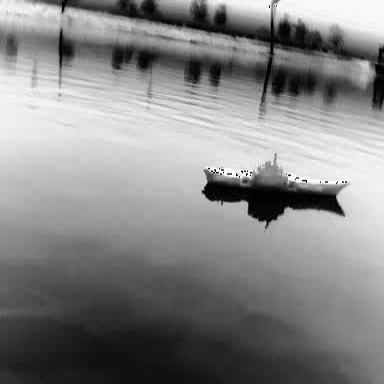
There is a warship in the infrared image.